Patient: sex M, age 52
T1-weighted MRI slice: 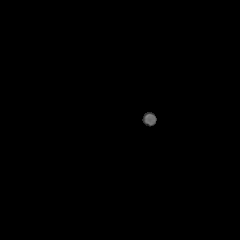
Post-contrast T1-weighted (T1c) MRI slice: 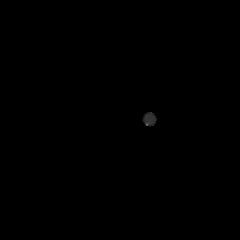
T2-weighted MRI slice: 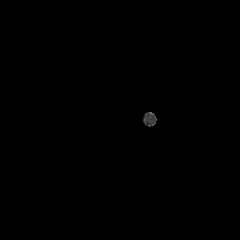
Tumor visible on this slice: no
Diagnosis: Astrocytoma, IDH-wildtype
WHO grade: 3